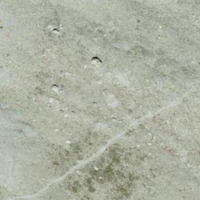
EUNIS habitat code: 48
Species observed at this site:
Salix retusa